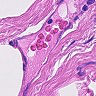
Metastatic tissue present: no